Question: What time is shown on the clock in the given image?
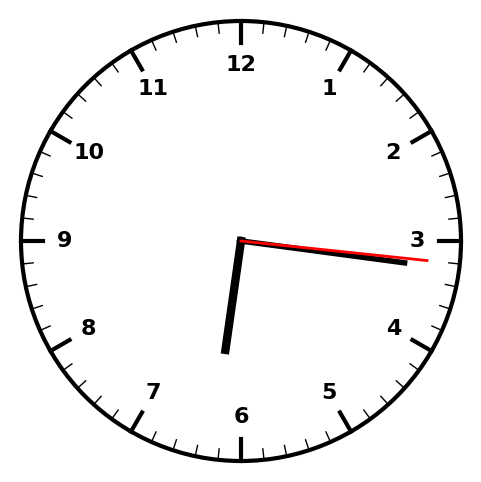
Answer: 06:16:16